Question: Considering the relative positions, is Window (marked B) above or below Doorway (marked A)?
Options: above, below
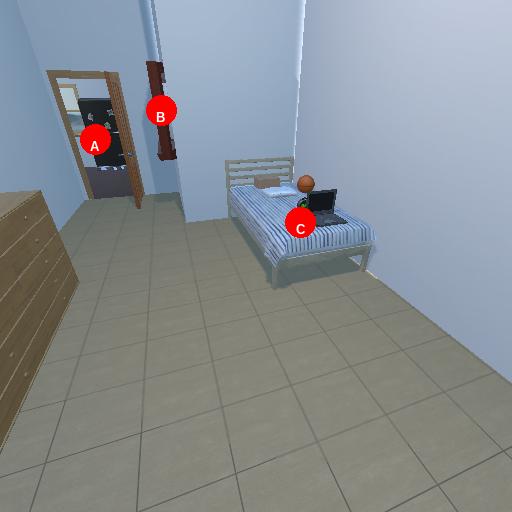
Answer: above